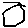
Label: hexagon